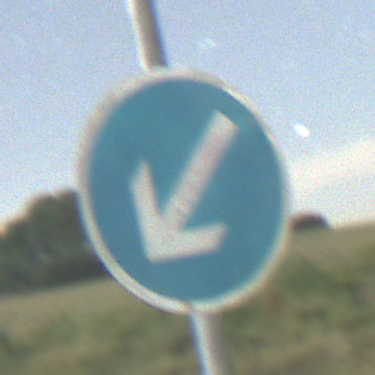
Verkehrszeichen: VorgeschriebeneVorbeifahrtLinks
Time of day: Night
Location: Outdoor (Nature)
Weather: Clear
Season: NotSpecified
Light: Natural